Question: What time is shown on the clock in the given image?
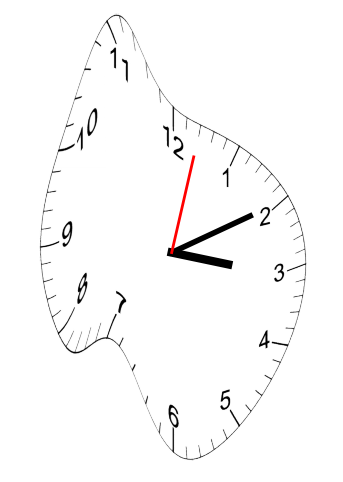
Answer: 03:10:02